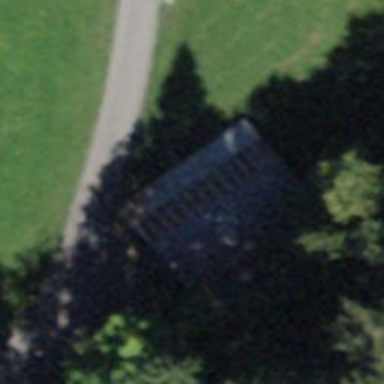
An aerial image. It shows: Shed building.